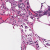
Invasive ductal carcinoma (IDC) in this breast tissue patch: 0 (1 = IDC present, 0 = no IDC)